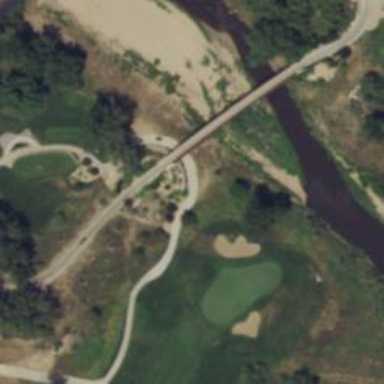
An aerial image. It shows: Service road used as golf cart path.